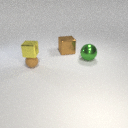
large brown metal cube to the left of large green metal sphere